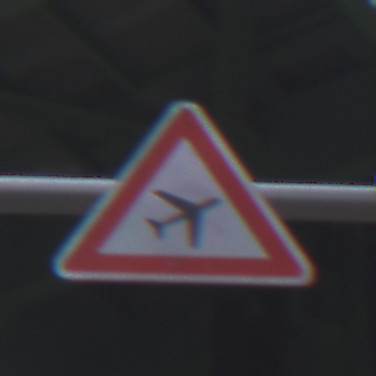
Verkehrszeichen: FlugbetriebLinks
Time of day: MorningAfternoon
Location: Outdoor (Suburban)
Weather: Overcast
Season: NotSpecified
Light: Natural